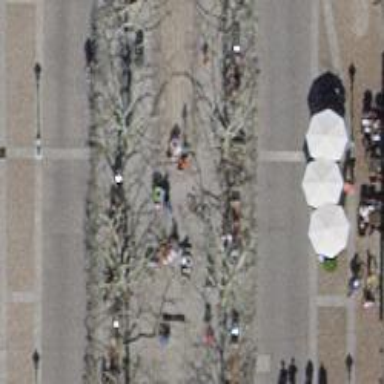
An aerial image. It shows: Avenue of trees.